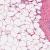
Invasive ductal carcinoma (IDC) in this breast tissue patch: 0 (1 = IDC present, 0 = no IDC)